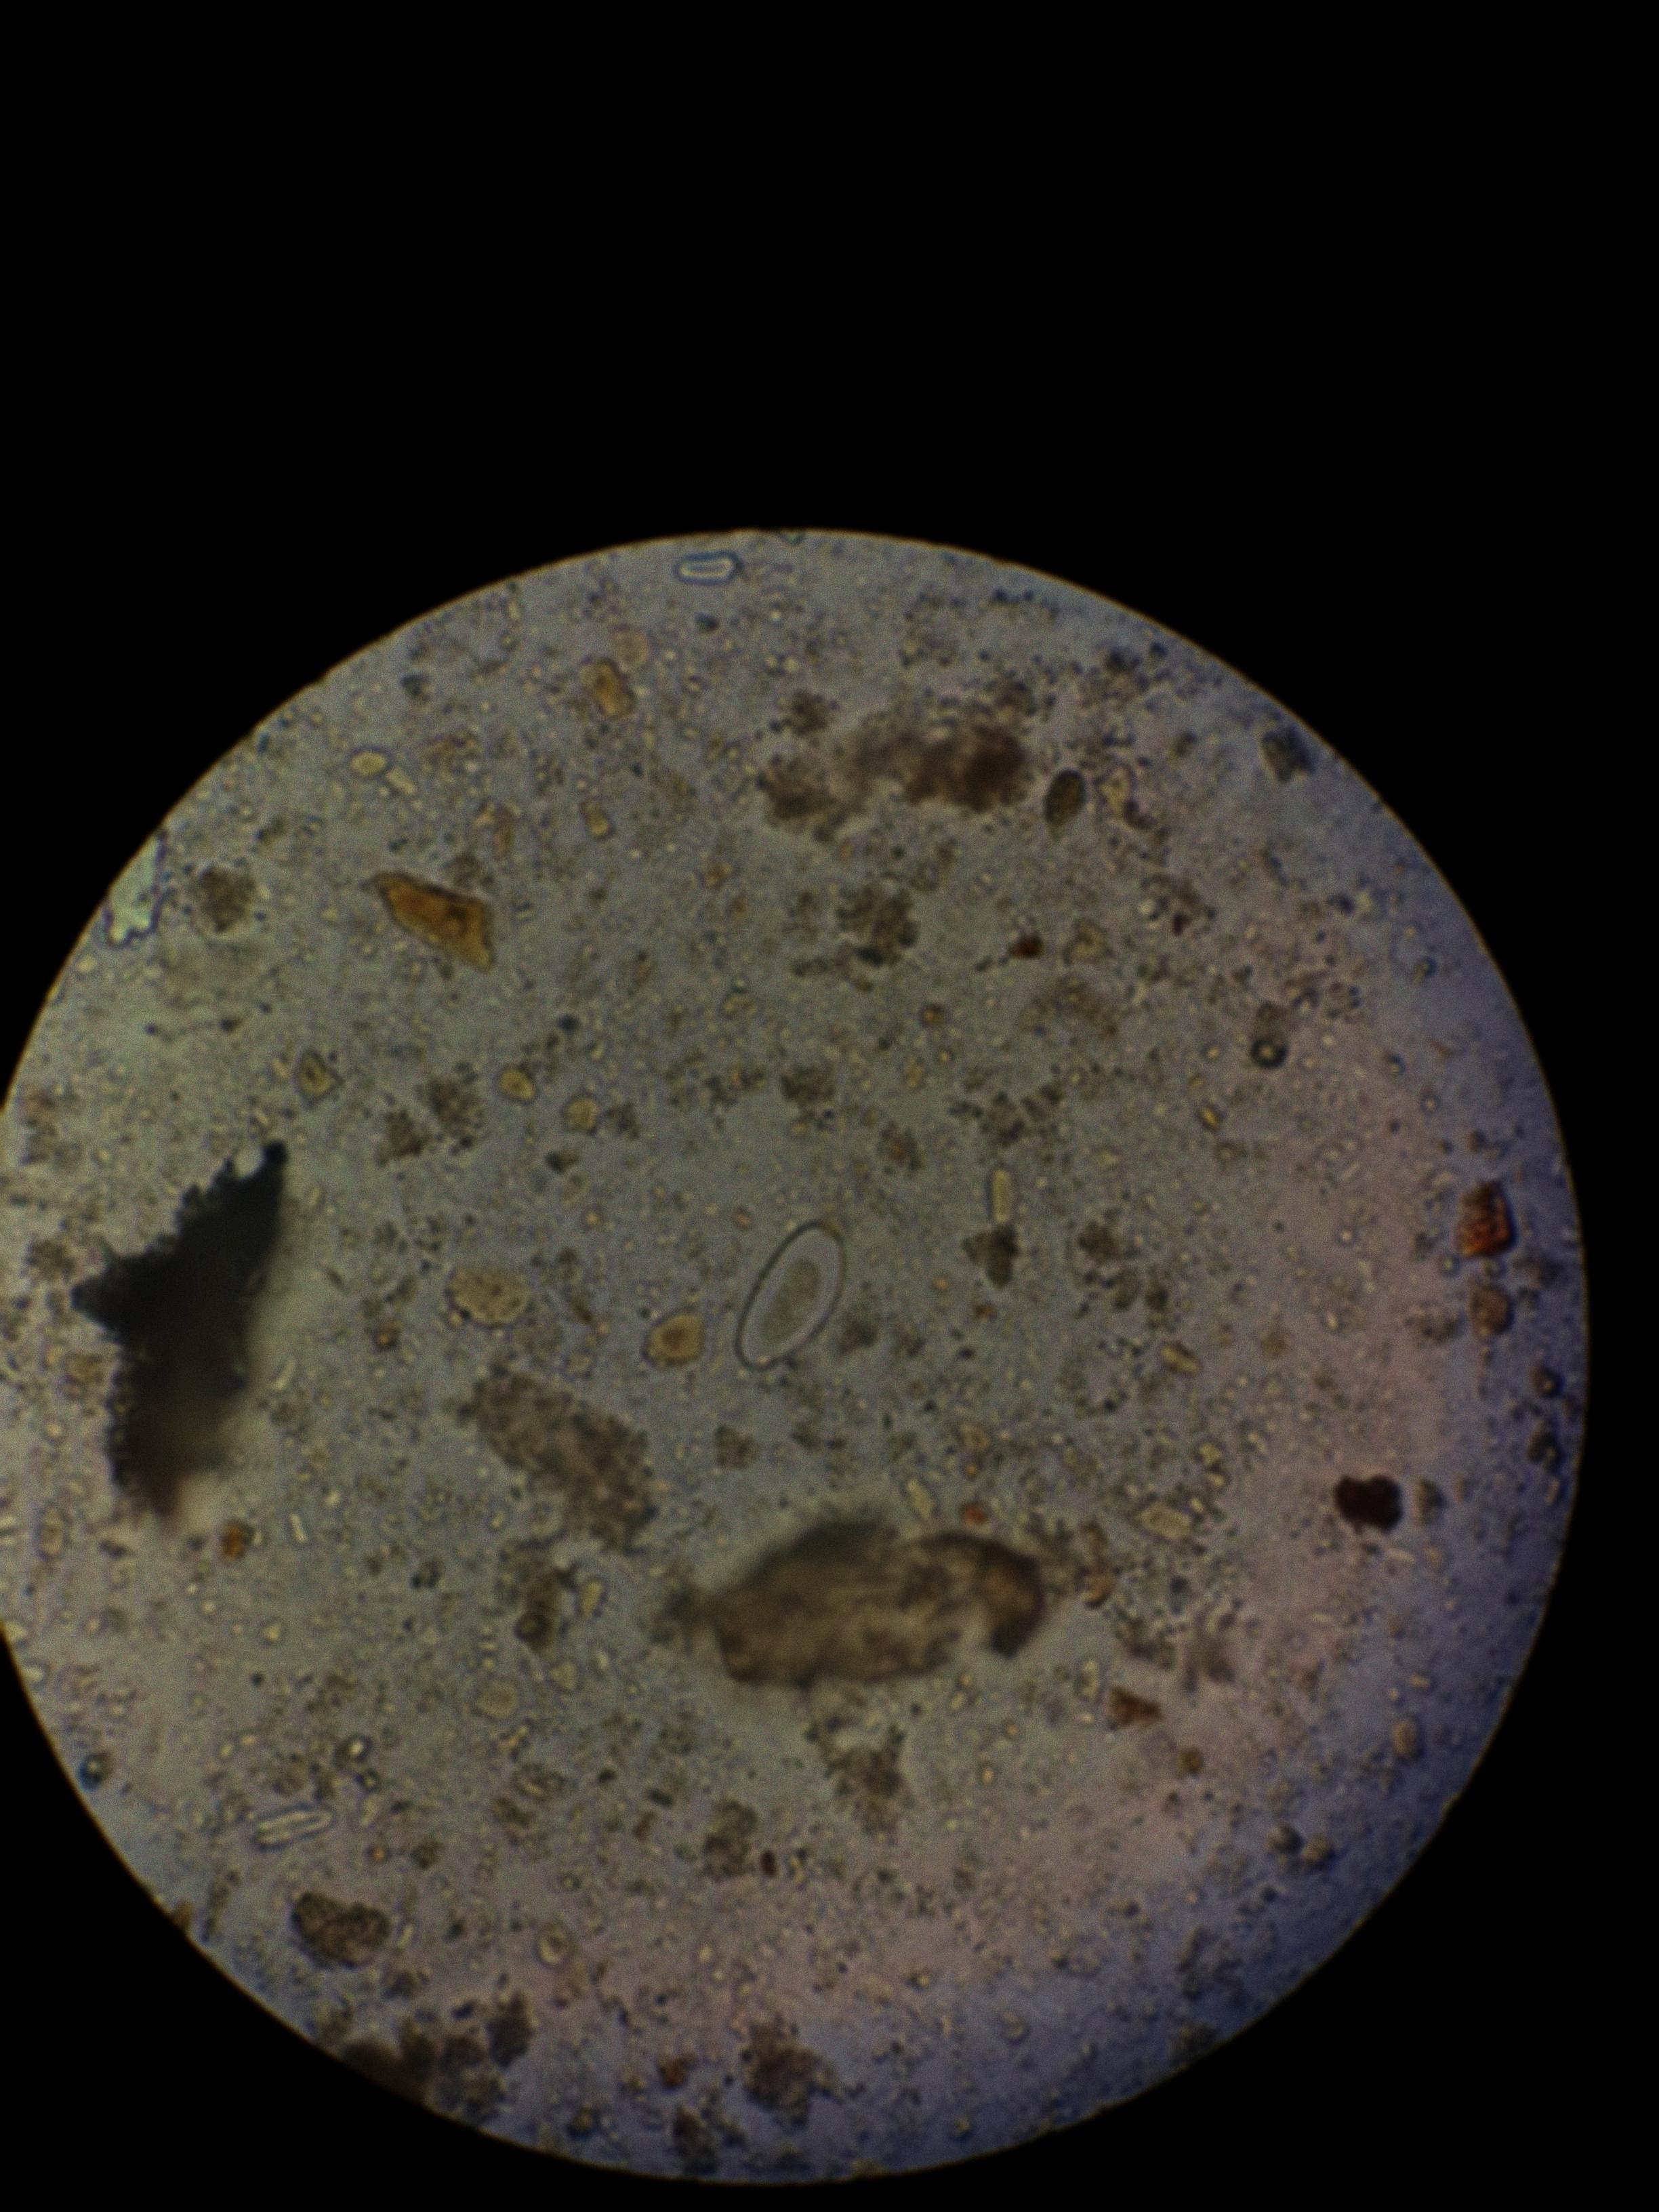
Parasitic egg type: Enterobius vermicularis